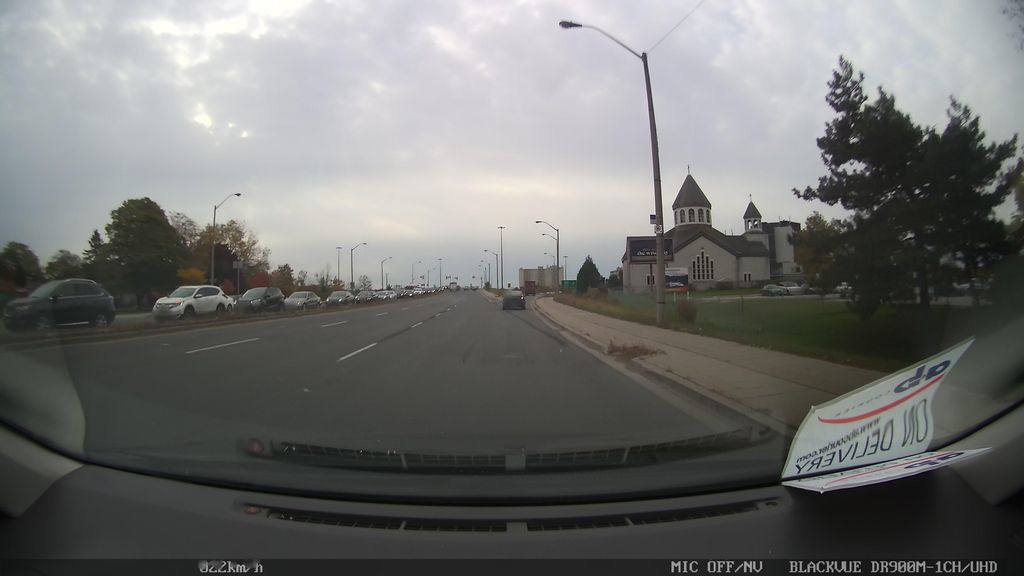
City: toronto